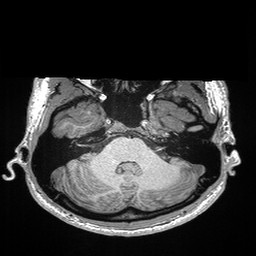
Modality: T1w
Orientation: coronal
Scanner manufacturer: siemens
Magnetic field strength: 3 T
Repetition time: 2.3 s
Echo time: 0.00298 s